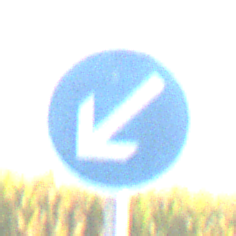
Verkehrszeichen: VorgeschriebeneVorbeifahrtLinks
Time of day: SunriseSunset
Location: Outdoor (RoadRail)
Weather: Clear
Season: NotSpecified
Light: Natural